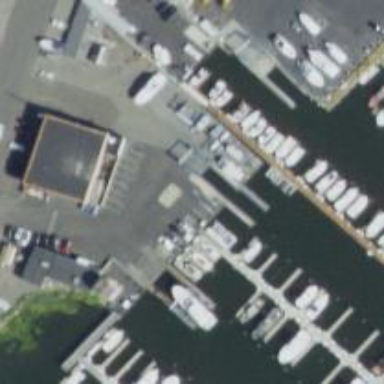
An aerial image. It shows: Pier with mooring facilities.